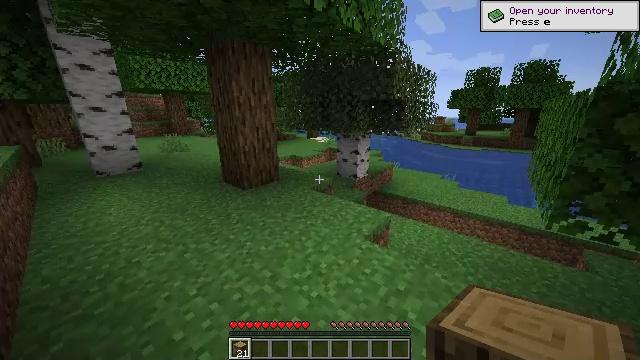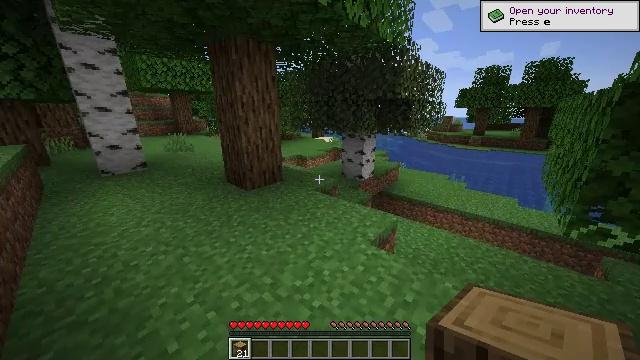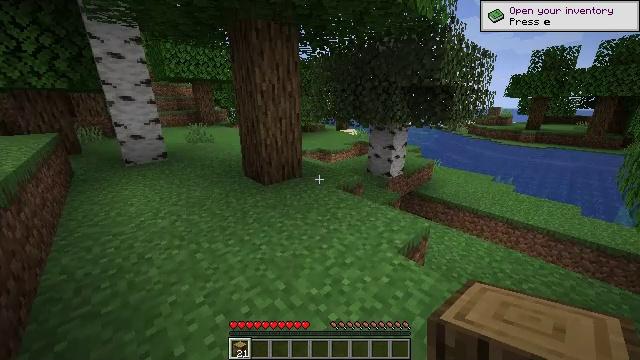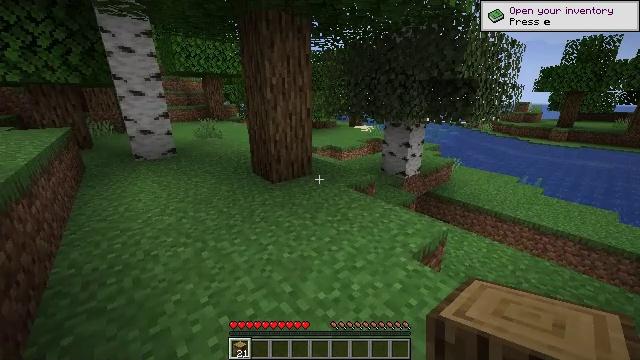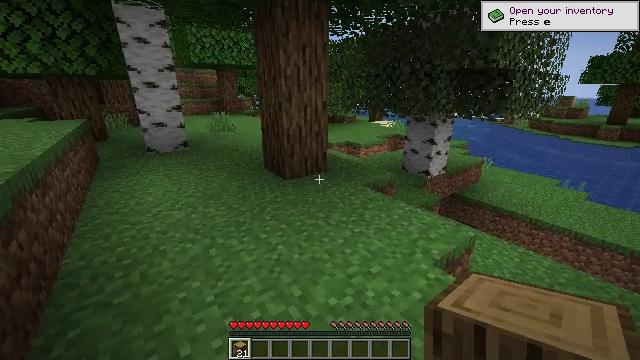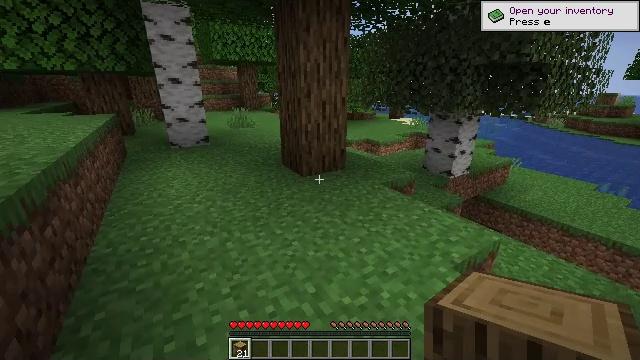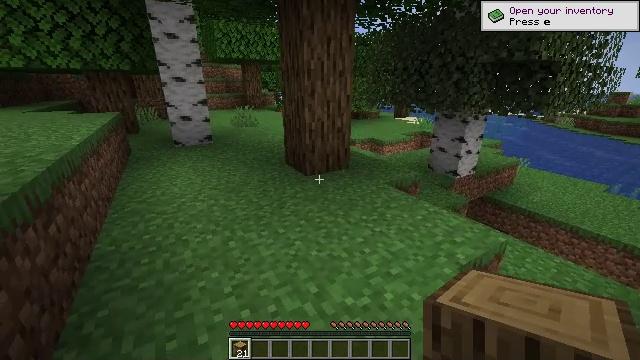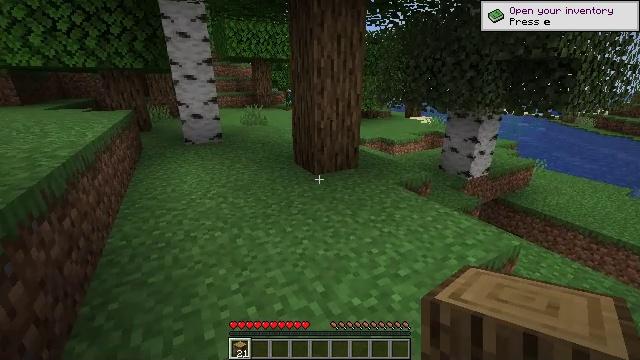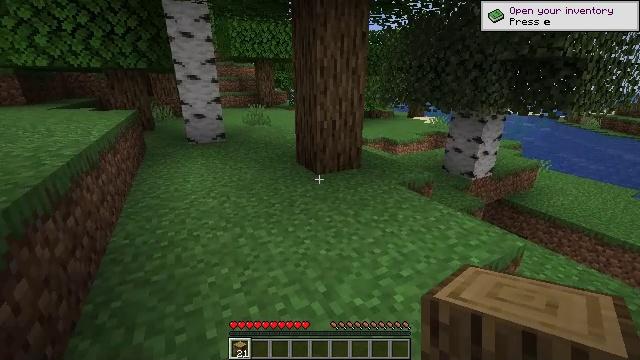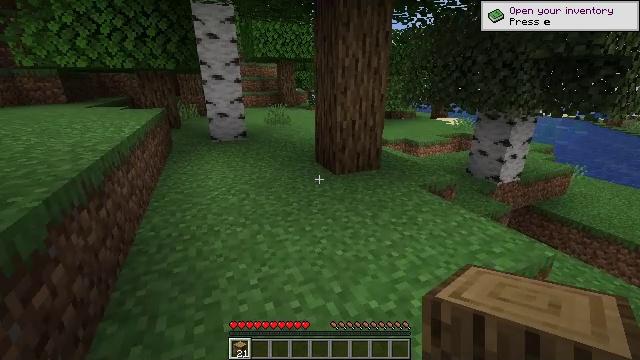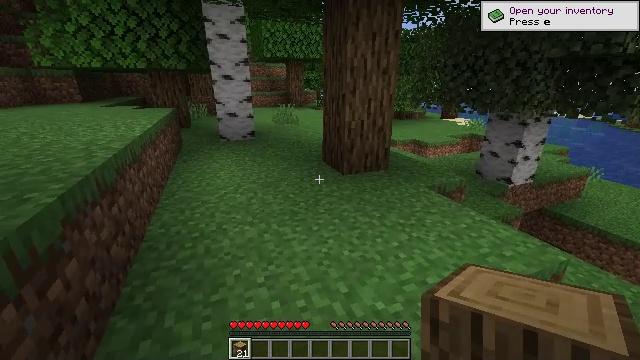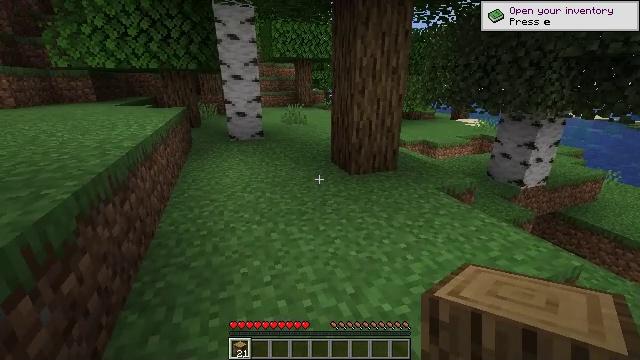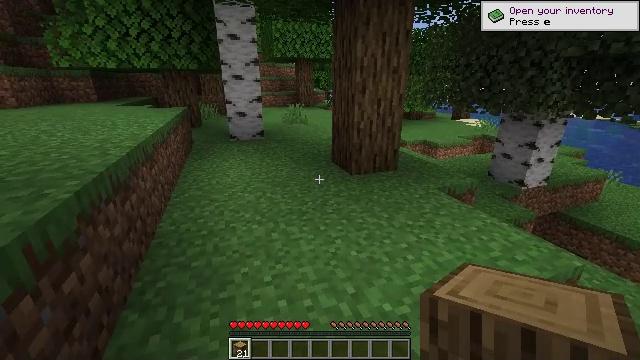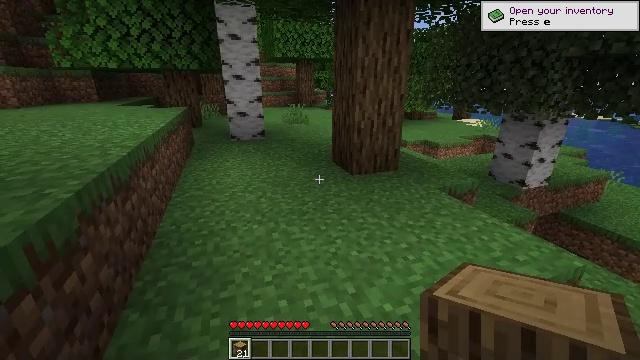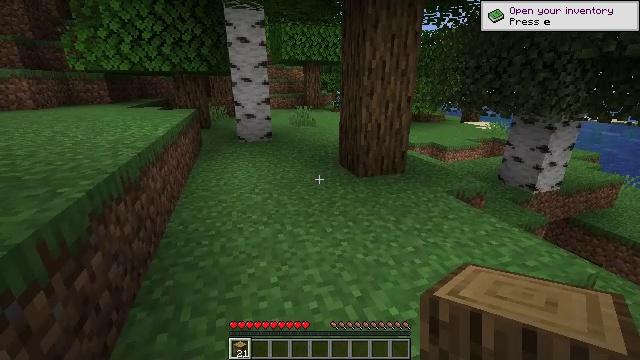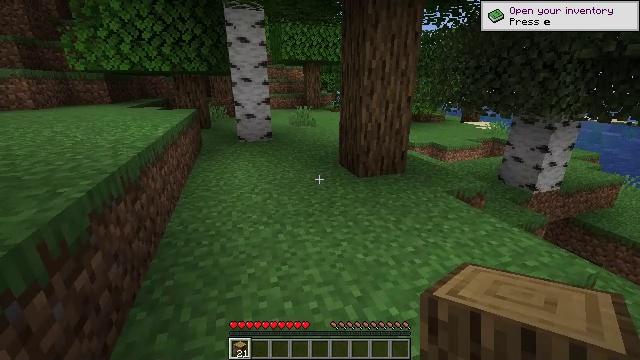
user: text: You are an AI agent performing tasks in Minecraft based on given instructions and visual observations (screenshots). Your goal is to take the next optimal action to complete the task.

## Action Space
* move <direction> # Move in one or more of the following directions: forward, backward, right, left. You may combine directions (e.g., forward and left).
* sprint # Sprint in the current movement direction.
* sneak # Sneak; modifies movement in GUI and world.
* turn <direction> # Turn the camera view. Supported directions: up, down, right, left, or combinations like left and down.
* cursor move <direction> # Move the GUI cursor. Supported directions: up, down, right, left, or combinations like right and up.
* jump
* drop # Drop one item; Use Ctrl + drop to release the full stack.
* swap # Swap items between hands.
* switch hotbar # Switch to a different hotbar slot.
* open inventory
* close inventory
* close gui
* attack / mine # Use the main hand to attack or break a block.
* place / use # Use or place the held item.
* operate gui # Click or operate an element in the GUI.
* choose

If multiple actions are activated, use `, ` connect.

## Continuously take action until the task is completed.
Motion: motion action
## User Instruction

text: Craft oak wood.
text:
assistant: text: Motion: sprint, turn left
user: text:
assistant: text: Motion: sprint, turn left and down
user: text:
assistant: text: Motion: turn left
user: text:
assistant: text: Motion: turn left
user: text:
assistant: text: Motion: turn left
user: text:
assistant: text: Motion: no_op
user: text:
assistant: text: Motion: turn left
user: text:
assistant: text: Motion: no_op
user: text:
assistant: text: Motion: turn left
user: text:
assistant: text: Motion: turn left
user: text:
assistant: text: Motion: turn left
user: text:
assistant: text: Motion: no_op
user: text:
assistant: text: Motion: no_op
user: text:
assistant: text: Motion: turn left
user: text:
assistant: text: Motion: no_op
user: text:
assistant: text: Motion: no_op
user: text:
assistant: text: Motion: no_op
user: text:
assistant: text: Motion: no_op
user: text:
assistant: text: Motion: no_op
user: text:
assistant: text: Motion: no_op
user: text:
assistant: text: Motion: no_op
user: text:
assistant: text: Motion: no_op
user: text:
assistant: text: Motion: no_op
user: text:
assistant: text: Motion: no_op
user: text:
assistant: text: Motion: no_op
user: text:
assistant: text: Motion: no_op
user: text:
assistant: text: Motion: open inventory
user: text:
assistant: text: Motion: open inventory
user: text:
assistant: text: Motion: open inventory
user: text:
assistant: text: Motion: open inventory